Interaction volume radius: 10 \u00c5
Interaction volume height: 15 \u00c5
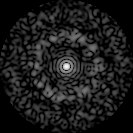
Disorder parameter: 0.8071